Field crop: maize
Growth stage: 1
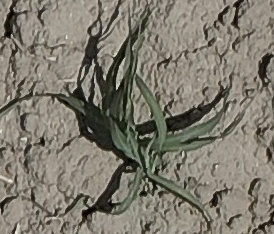
Species: sorghum